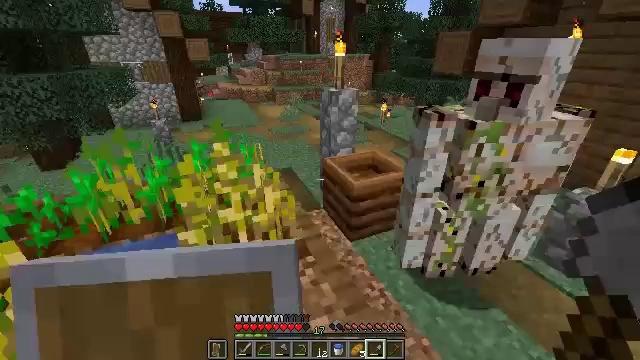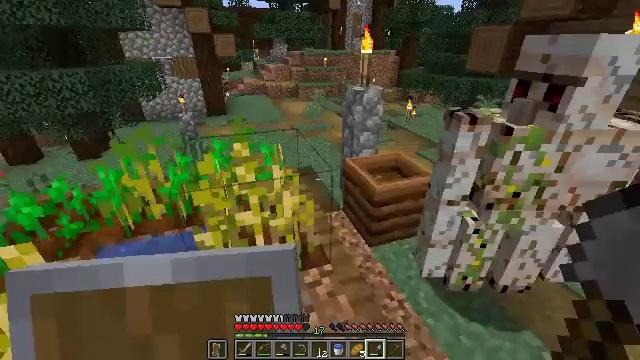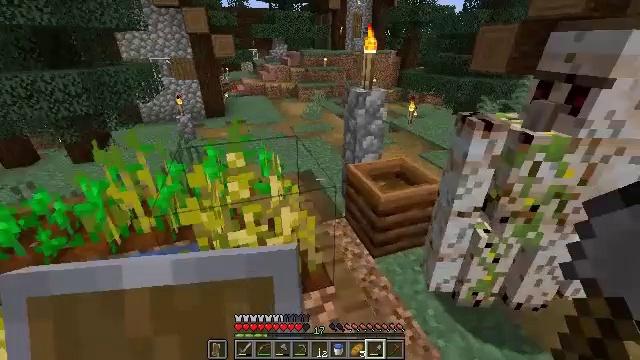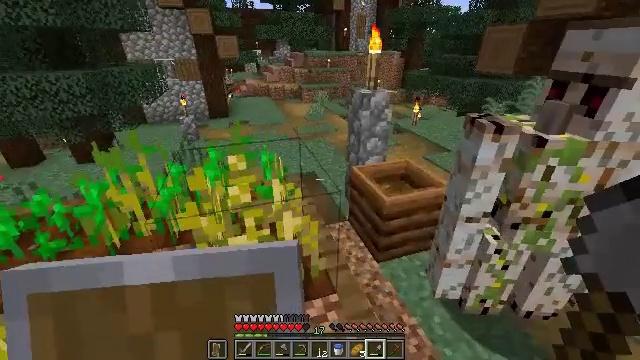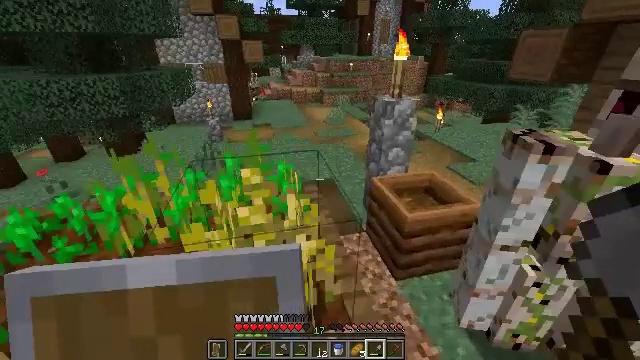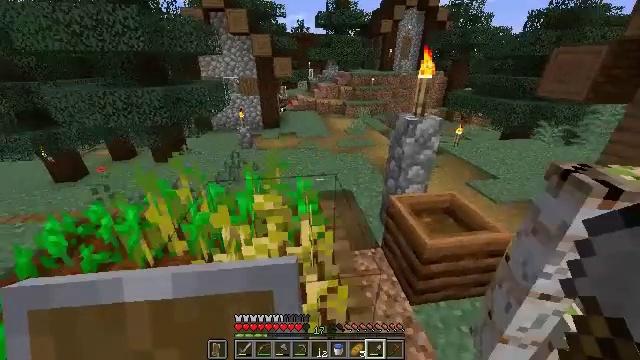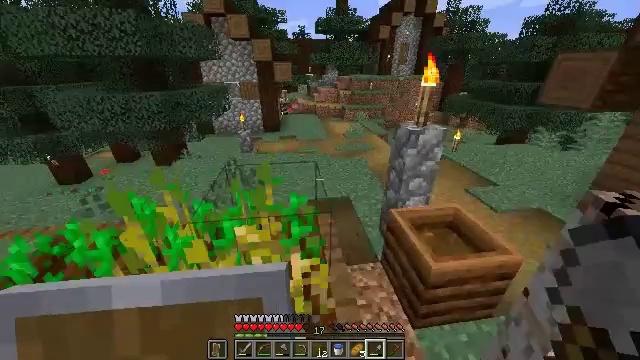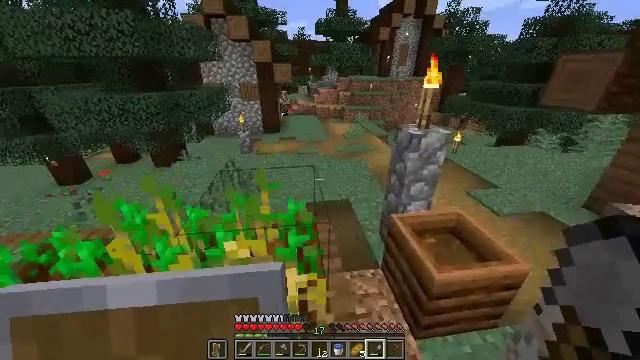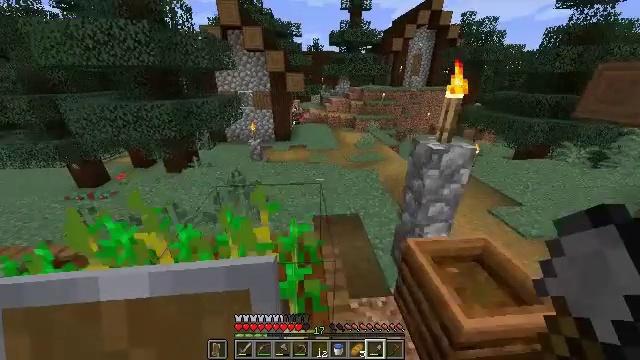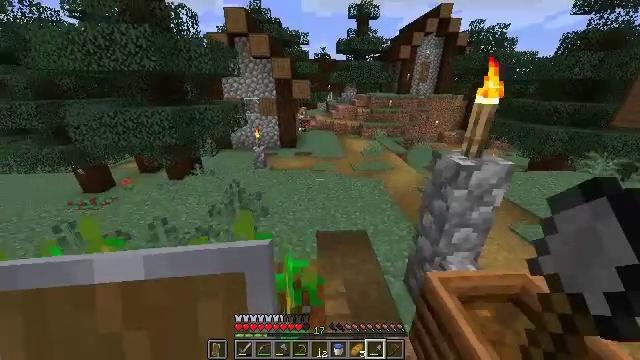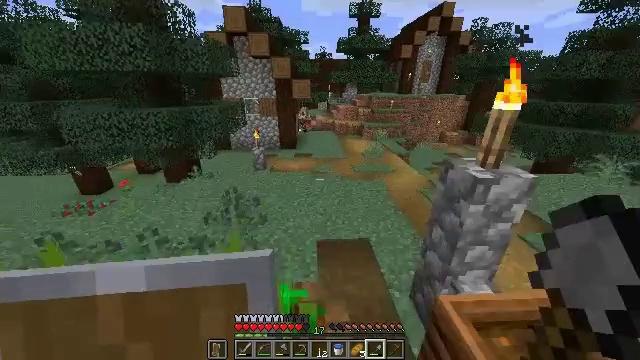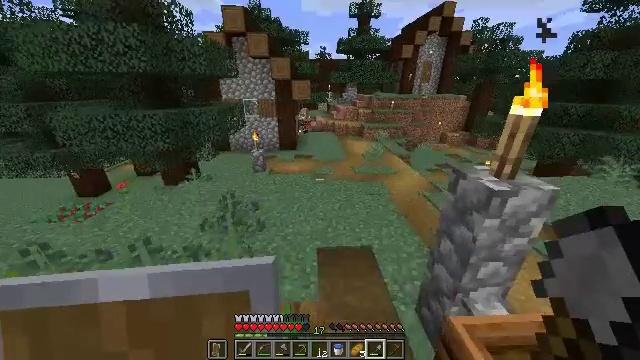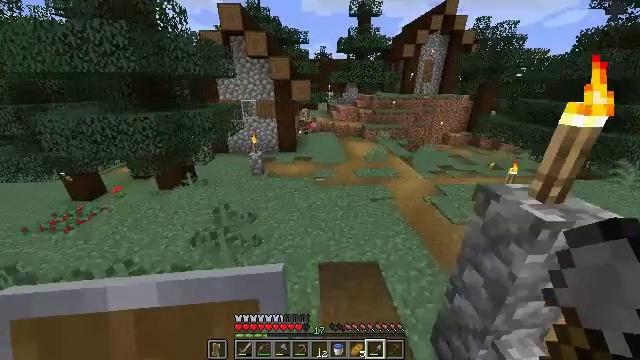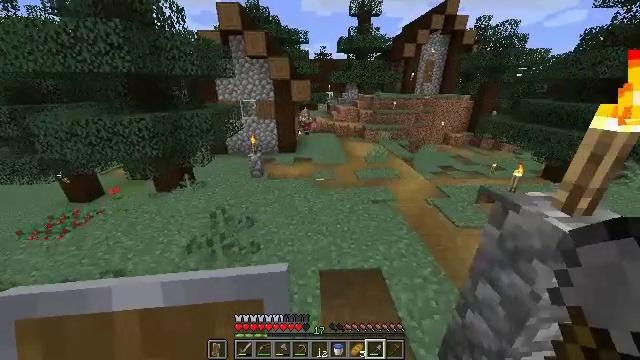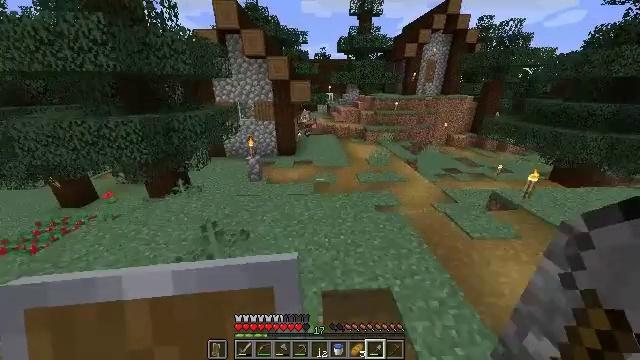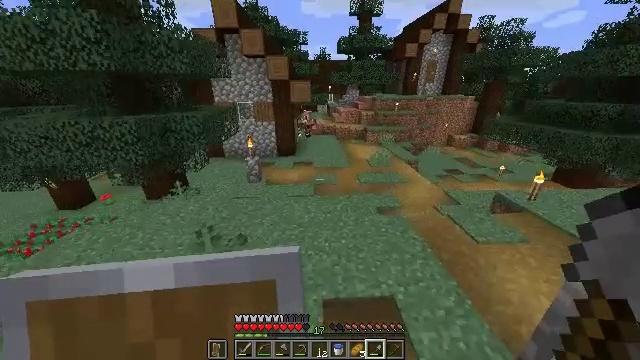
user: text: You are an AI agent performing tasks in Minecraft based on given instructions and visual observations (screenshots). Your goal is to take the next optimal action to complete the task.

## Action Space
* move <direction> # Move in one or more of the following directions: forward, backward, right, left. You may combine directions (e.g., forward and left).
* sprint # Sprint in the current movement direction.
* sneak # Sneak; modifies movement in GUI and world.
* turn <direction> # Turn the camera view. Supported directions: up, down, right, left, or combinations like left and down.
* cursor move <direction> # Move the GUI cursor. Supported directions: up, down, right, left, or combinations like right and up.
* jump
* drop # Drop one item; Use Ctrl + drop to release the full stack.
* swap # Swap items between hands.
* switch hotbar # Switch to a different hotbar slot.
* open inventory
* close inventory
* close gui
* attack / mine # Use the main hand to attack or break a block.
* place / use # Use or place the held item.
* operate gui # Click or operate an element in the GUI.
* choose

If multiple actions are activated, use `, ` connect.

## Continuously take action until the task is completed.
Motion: motion action
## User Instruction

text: Craft a spruce slab.
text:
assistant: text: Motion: move forward, turn left
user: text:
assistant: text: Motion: move forward
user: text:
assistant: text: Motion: move forward, sprint
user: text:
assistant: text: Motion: move forward, sprint, turn left
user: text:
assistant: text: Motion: move forward, sprint, turn left
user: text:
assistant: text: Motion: move forward
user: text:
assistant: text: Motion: move forward
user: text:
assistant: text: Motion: move forward, turn left and up
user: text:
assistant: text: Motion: move forward, turn left and up
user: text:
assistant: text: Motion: move forward
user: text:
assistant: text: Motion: move forward
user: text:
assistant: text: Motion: move forward
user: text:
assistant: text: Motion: move forward, sprint
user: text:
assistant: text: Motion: move forward, sprint
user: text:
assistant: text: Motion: move forward, sprint
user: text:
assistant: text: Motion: move forward
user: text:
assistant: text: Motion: move forward
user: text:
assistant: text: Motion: move forward
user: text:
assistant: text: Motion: move forward, jump
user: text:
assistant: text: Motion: move forward, jump
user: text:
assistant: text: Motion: move forward
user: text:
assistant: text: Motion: move forward
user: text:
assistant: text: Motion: move forward
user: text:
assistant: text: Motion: move forward
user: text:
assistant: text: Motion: move forward
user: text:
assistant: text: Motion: move forward
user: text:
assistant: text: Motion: move forward
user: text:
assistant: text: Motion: move forward
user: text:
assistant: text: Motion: move forward
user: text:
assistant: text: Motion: move forward